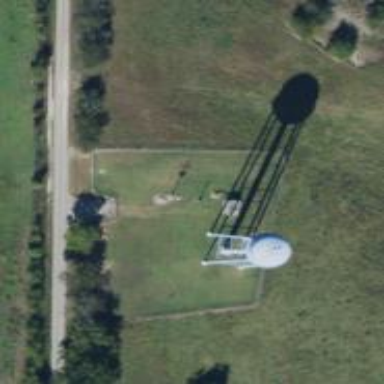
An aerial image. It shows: Water tower that is man-made.